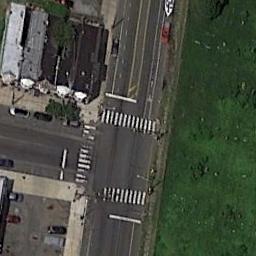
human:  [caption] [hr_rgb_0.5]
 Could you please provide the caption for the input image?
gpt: There are several vehicles on the road at the intersection, A building and a large lawn around the intersection, And many cars parked in the open space near the intersection .

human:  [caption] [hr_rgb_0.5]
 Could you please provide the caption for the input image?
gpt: The zebra crossing at the intersection is yellow .

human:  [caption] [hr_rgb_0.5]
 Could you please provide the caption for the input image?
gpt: The grass is beside the intersection .

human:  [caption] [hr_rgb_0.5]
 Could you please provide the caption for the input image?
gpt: An intersection with sparse traffic is between some buildings and a green area .

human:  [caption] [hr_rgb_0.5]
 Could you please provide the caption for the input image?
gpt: An intersection beside a green lawn .